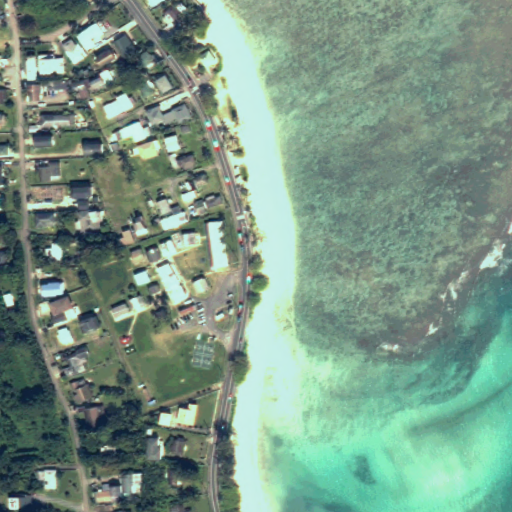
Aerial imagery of cape in Hawaii named Kūloa Point containing only unknown